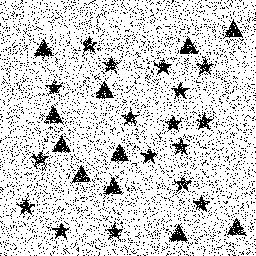
Squares: 0
Triangles: 11
Stars: 17
Total shapes: 28